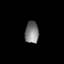
Tissue: prostate
Cell type: Fibroblasts
Senescence score: 0.754
Nuclear area (px): 294
Mean DAPI intensity: 125.759